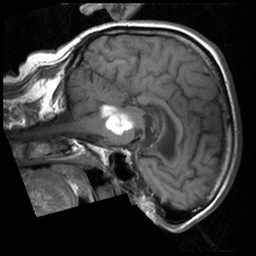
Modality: T1w
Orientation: sagittal
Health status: ill
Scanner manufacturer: siemens
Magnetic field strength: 1.5 T
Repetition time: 0.4 s
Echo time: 0.014 s